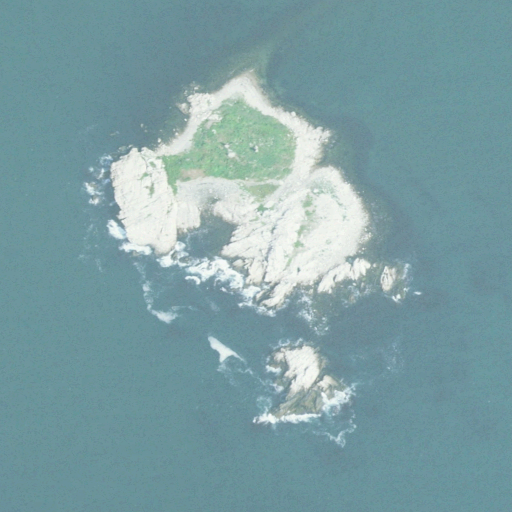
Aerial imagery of island in Rhode Island named West Island containing open water, barren land, and herbaceous wetlands